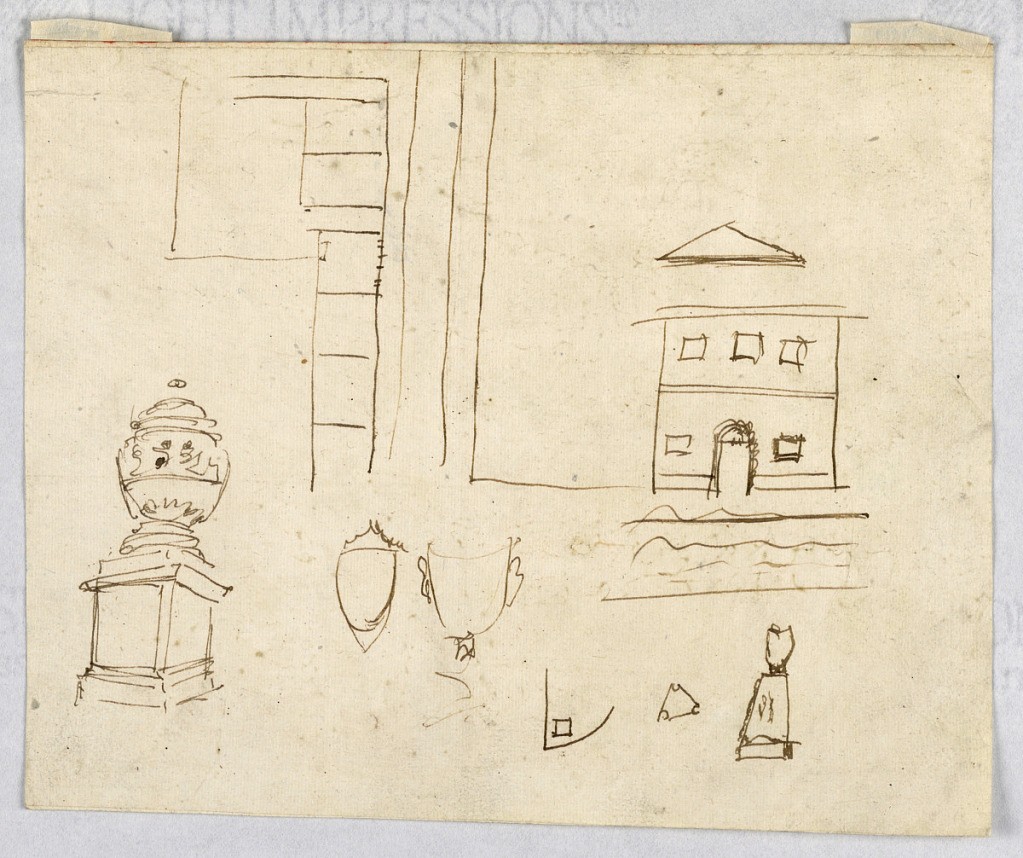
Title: Vase upon a pedestal, elevation of a mansion
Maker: Giuseppe Barberi, Italian, 1746–1809
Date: ca. 1800
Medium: Pen and brown ink, brush and brown wash, red ink on off-white laid paper, lined
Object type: Drawing
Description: At left: the pedestal is shown from an angle. Above at left is a part of a plan of a house. The sketch of the mansion refers probably to the same as -8088.